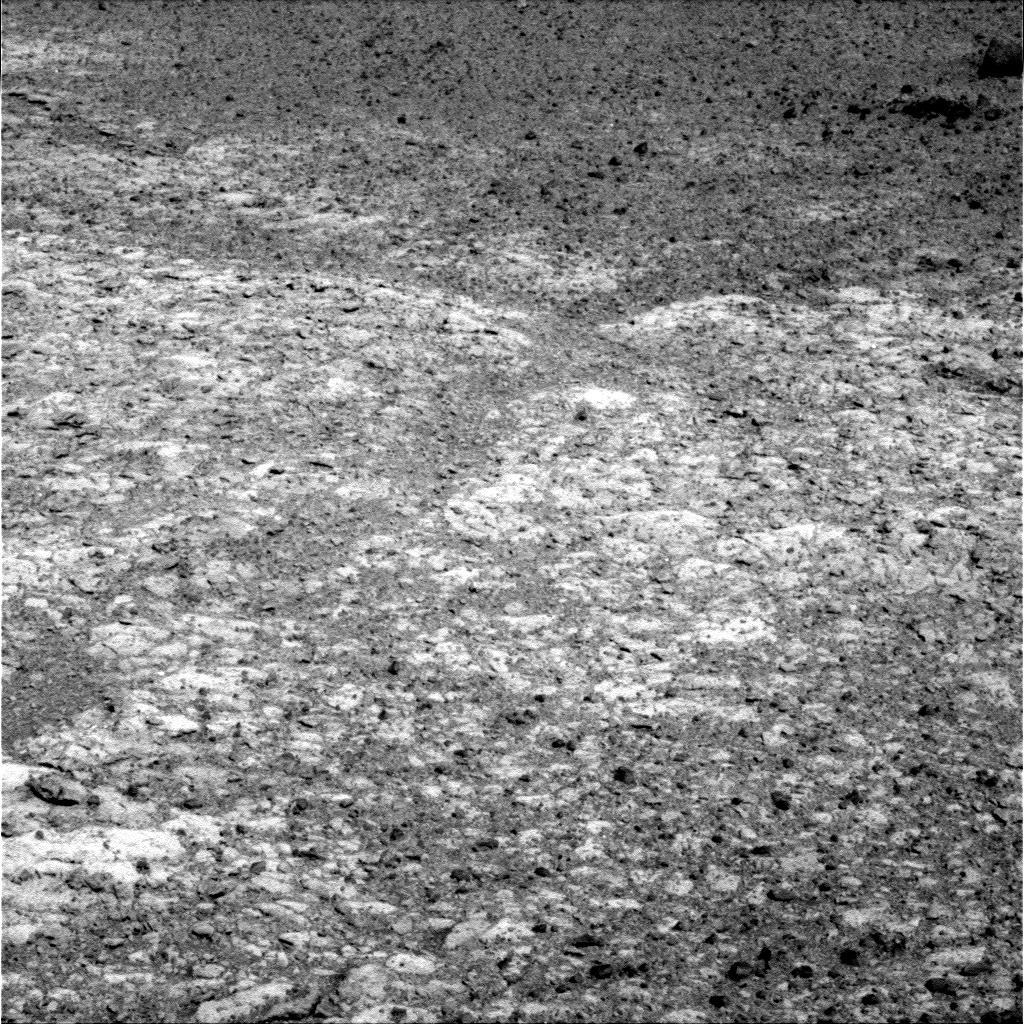
Terrain classes present: Bedrock, Gravel / Sand / Soil